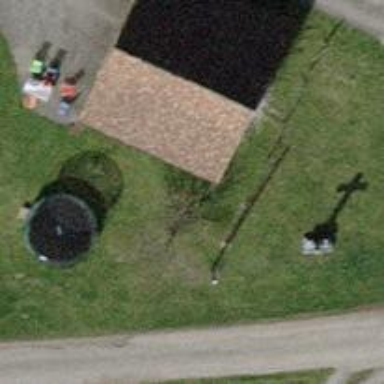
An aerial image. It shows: Shed.